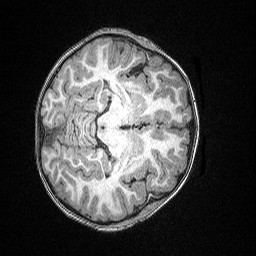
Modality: T1w
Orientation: axial
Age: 66
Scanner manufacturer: siemens
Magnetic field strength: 3 T
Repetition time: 2.5 s
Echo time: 0.00347 s